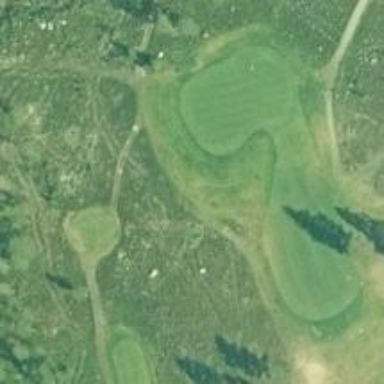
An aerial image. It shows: Golf fairway surrounded by grass.